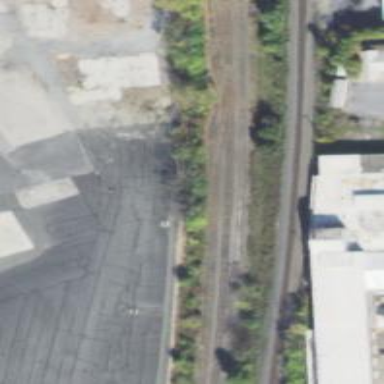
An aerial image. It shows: Railway siding with rails.